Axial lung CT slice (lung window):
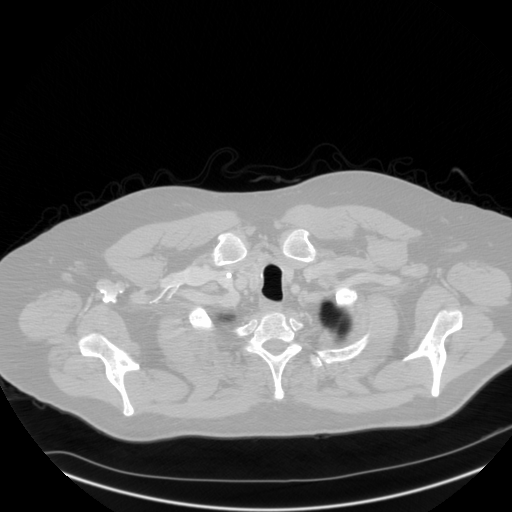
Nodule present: no